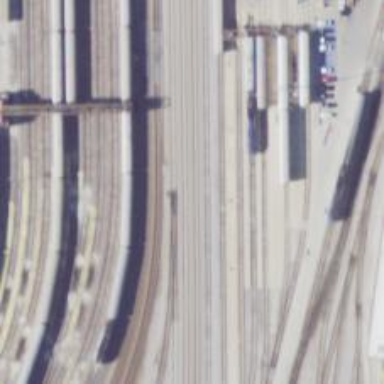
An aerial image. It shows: Junction on the railway.